Question: '''
@IBAction func popOverRadarChart(sender: UIButton) {
let popOverViewController = ResultTwoPopoverViewController(nibName: "ResultTwoPopoverViewController", bundle: nil)
popOverViewController.modalPresentationStyle = UIModalPresentationStyle.FormSheet
popOverViewController.modalTransitionStyle = UIModalTransitionStyle.CrossDissolve
popOverViewController.preferredContentSize = CGSizeMake(540, 622)
popOverViewController.view.layer.cornerRadius = 0.0
popOverViewController.view.layer.masksToBounds = true
presentViewController(popOverViewController, animated: true, completion: nil)
}
'''

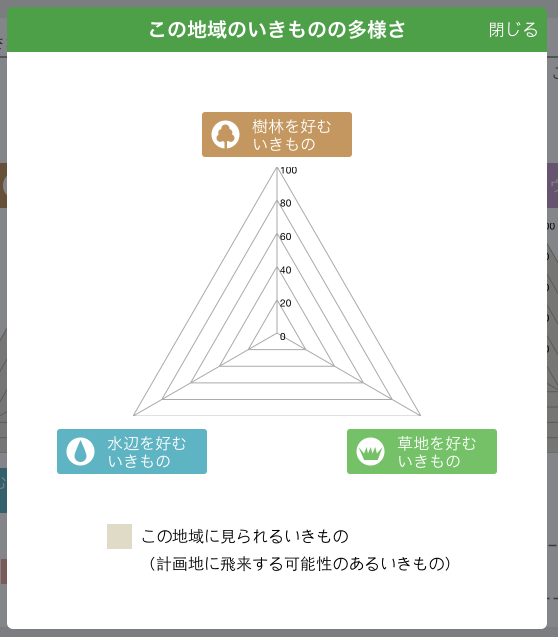
Answer: Well in your 'ResultTwoPopoverViewController' overide the 'viewWillLayoutSubviews'
'''
- (void)viewWillLayoutSubviews {
[super viewWillLayoutSubviews];
self.view.superview.layer.cornerRadius = 0.0;
self.view.superview.layer.masksToBounds = NO;
}
'''